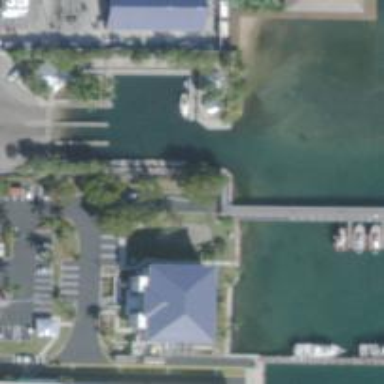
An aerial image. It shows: Man-made pier.